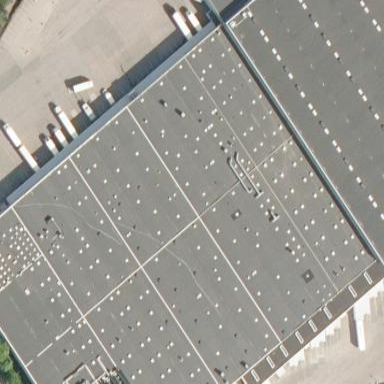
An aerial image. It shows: Warehouse building.